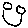
Label: smiley face